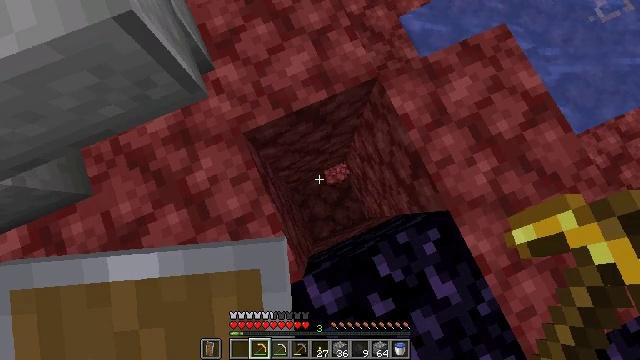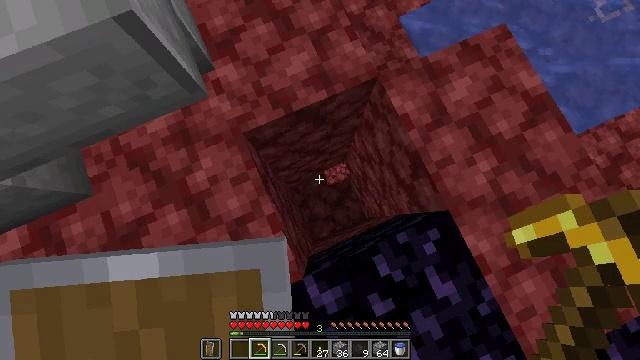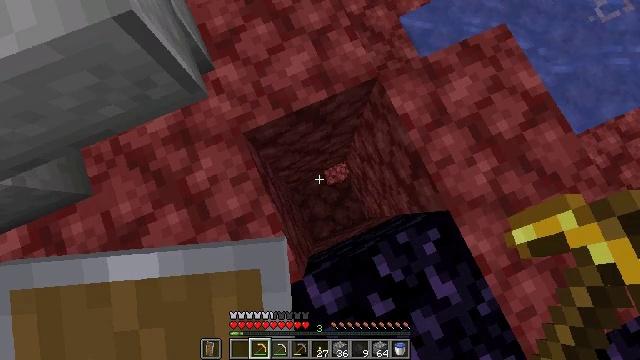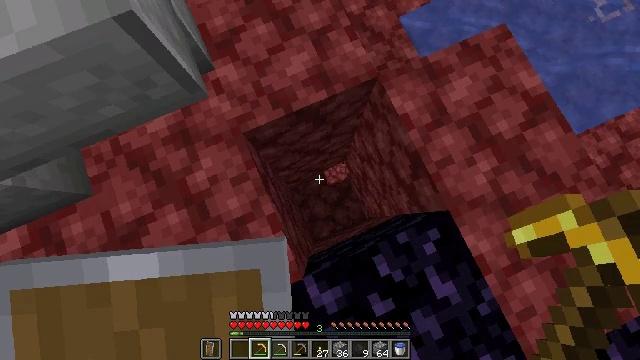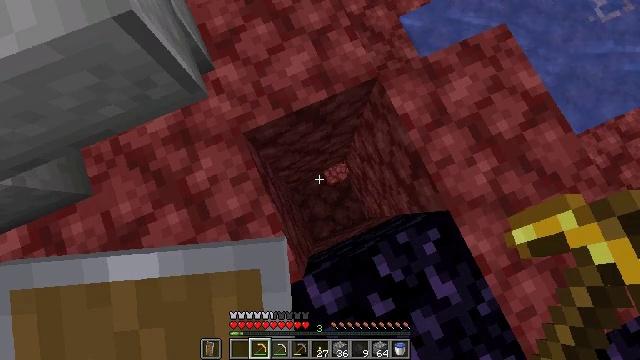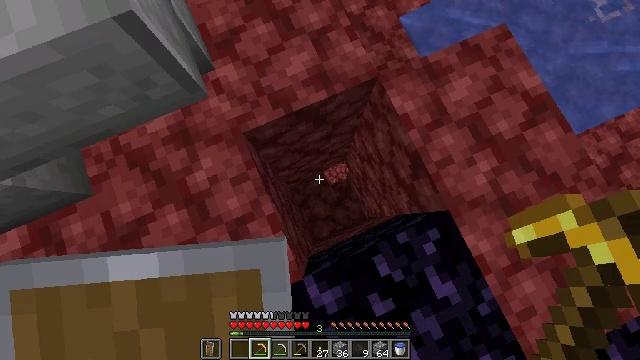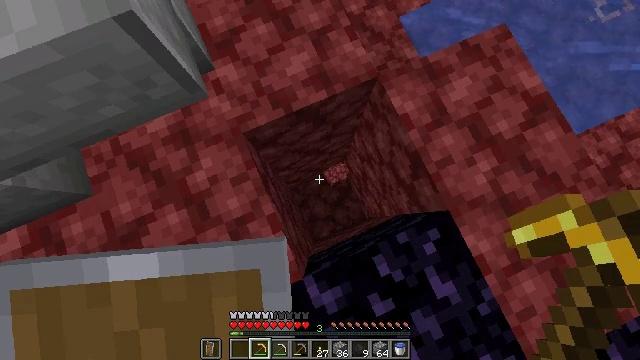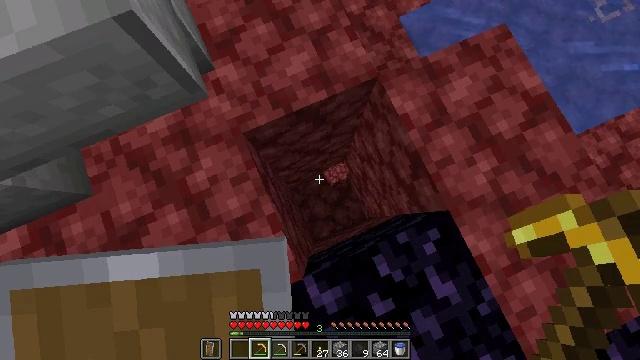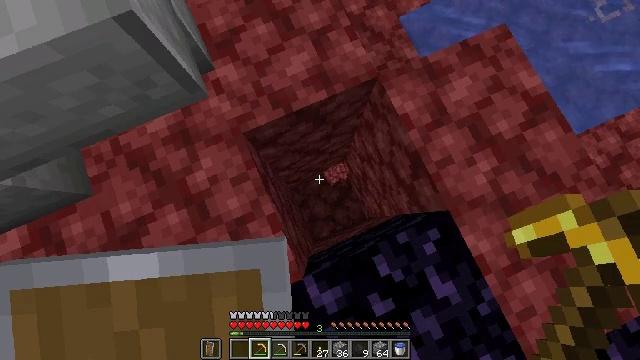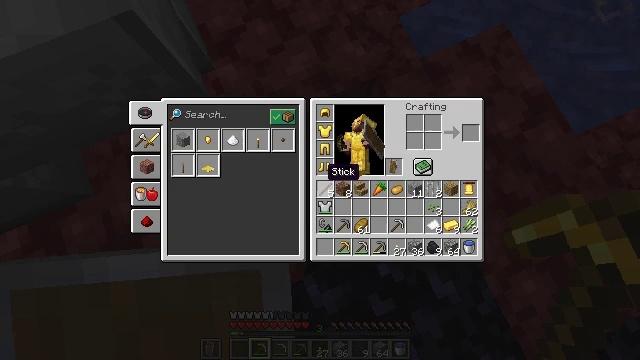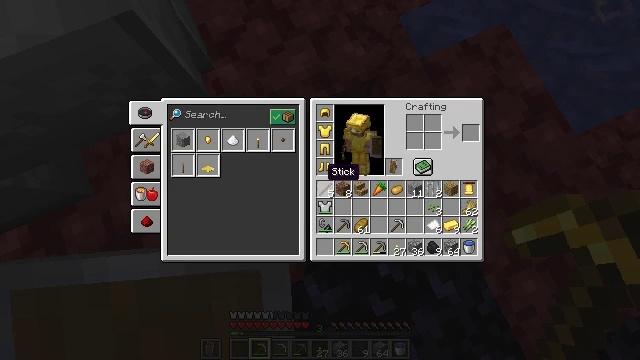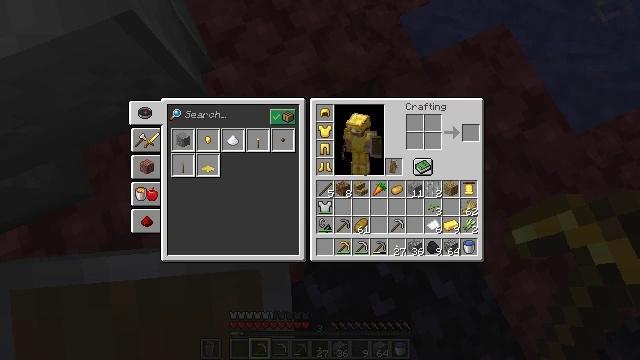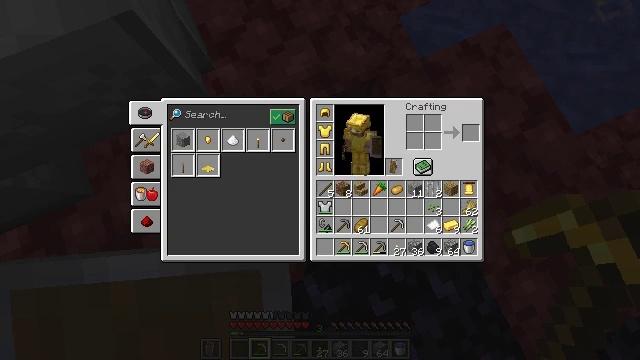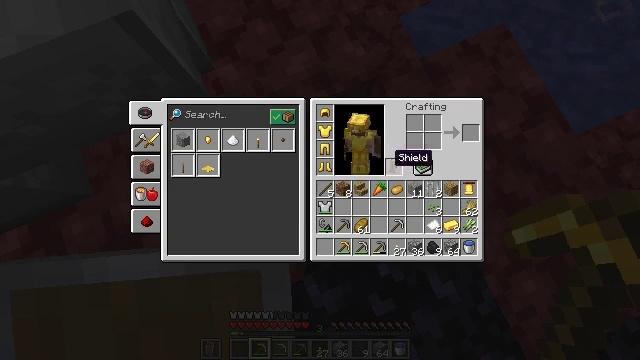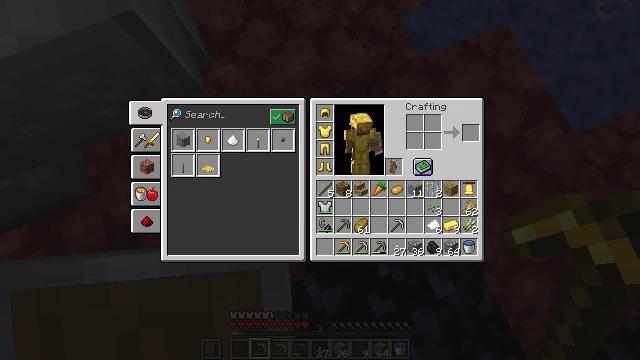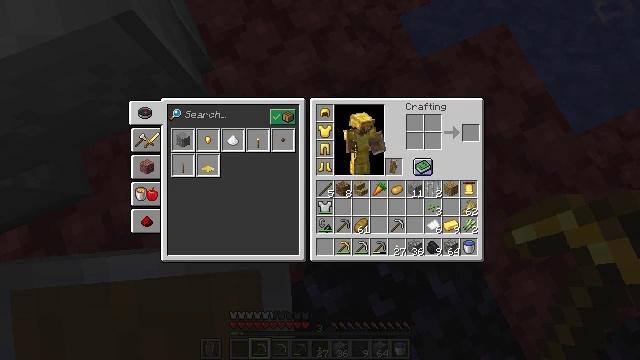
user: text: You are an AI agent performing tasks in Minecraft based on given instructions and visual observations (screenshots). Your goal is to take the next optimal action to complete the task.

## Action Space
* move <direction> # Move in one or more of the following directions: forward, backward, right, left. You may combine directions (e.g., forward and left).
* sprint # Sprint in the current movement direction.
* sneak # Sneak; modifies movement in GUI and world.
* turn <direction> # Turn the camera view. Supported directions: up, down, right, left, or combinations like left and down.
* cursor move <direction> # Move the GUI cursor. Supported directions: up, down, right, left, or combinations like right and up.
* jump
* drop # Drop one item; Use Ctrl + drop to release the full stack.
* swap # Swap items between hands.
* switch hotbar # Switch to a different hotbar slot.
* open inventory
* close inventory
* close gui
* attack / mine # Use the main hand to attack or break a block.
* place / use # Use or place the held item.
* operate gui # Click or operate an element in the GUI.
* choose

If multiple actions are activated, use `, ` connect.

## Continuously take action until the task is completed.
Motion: motion action
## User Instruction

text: Break the netherrack block.
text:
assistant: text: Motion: no_op
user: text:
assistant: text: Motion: no_op
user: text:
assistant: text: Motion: no_op
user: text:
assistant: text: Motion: no_op
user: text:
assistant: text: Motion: no_op
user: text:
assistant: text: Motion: no_op
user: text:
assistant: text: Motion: no_op
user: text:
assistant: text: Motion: no_op
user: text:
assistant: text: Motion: open inventory
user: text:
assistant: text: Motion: open inventory
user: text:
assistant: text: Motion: open inventory
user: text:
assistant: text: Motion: turn right, open inventory
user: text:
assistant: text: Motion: turn right and up, open inventory
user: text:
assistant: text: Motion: turn right
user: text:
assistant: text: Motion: no_op
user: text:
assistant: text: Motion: turn right
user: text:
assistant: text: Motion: turn right
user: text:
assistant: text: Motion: turn right
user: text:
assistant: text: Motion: turn right and down
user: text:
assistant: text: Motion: no_op
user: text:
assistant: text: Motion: no_op
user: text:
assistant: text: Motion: turn left and down
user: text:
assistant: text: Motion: turn left and down
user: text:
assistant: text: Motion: turn left
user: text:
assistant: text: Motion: turn left
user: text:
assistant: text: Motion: turn left
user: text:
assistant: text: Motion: turn left
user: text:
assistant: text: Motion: turn left
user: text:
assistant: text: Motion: close inventory
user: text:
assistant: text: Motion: close inventory